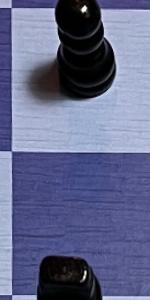
Label: Empty